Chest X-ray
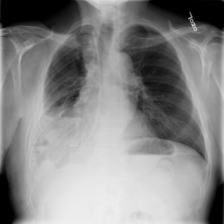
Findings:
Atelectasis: negative
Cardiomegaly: negative
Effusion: negative
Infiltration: positive
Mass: negative
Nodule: negative
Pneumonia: negative
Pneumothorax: negative
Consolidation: negative
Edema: negative
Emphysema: negative
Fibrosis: negative
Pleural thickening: negative
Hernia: negative